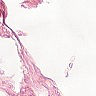
Metastatic tissue present: no